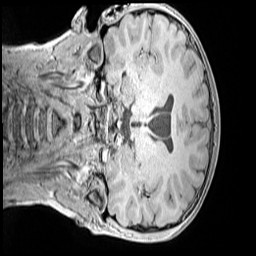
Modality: MP2RAGE
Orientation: coronal
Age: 11
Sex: male
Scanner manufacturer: siemens
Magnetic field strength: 3 T
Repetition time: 4 s
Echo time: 0.00299 s